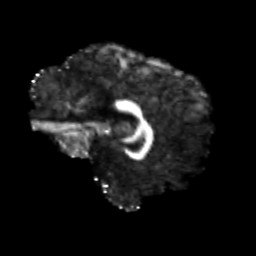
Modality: FA
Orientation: sagittal
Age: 18
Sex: female
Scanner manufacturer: siemens
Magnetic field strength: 3 T
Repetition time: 3.5 s
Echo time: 0.125 s